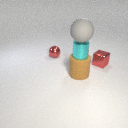
large brown rubber cylinder in front of small red metal cube